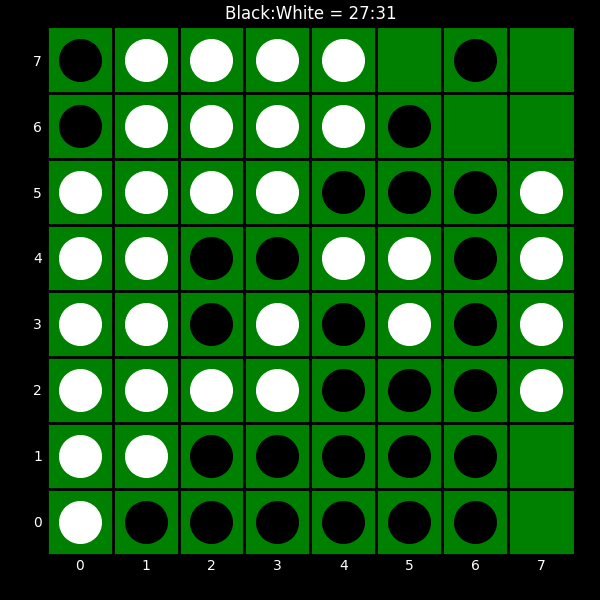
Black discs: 27
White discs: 31